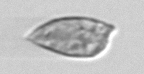
Label: Prorocentrum_dentatum